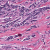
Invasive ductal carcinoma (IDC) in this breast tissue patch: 1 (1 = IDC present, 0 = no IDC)